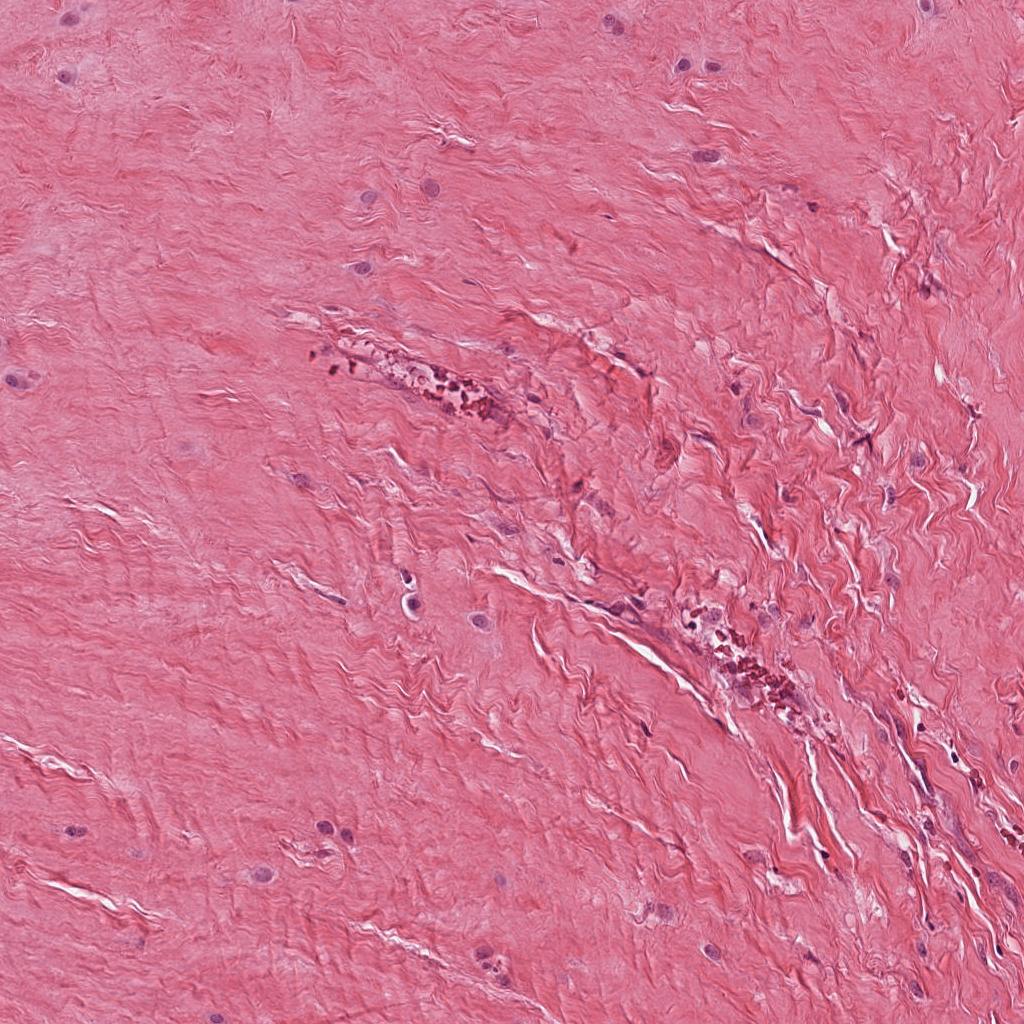
Label: Non-Tumor